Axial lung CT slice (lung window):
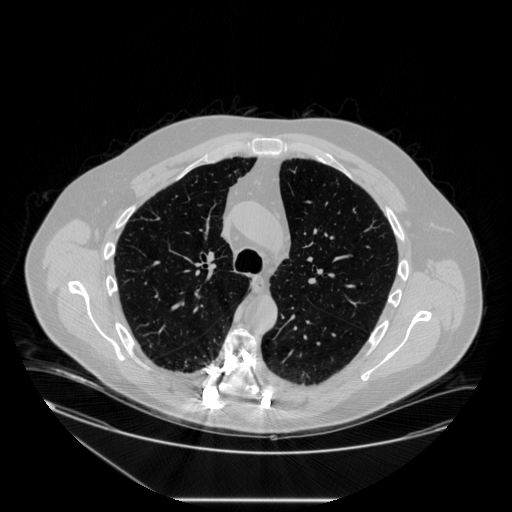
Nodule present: no